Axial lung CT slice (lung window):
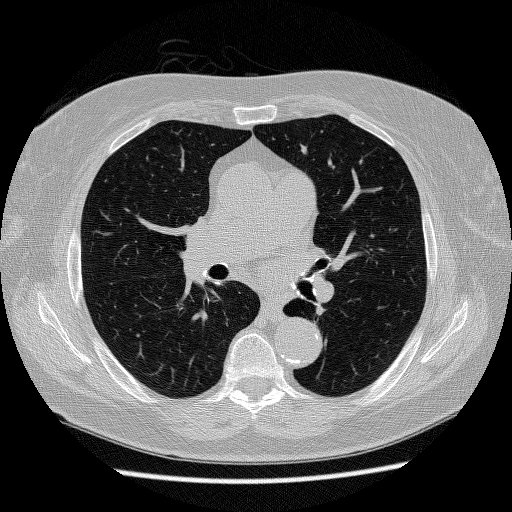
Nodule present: no